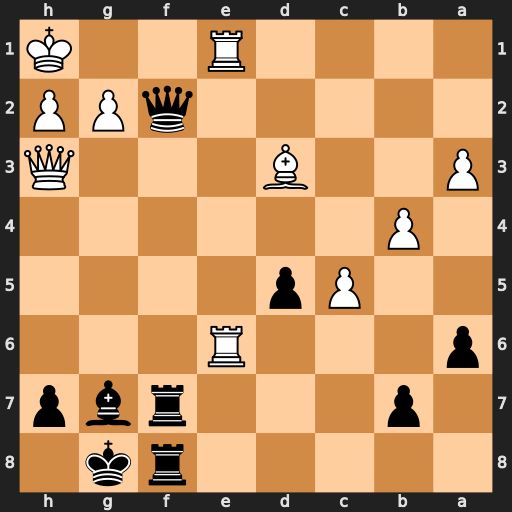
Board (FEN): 5rk1/1p3rbp/p3R3/2Pp4/1P6/P2B3Q/5qPP/4R2K
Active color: b
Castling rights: -
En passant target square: -
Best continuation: Qf1+ Bxf1 Rxf1+ Rxf1 Rxf1#